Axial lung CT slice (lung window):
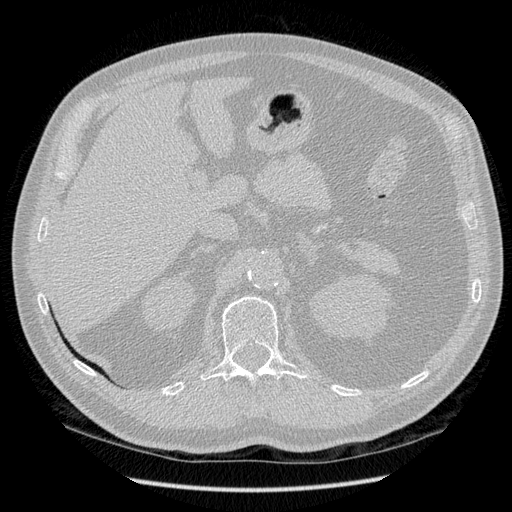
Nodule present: no